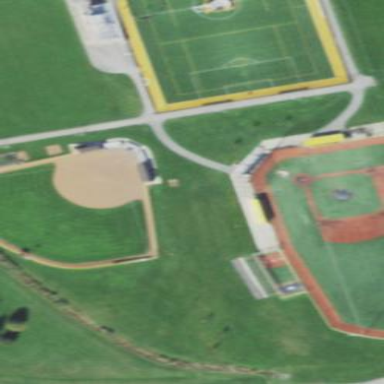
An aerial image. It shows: Softball pitch for leisure sports.